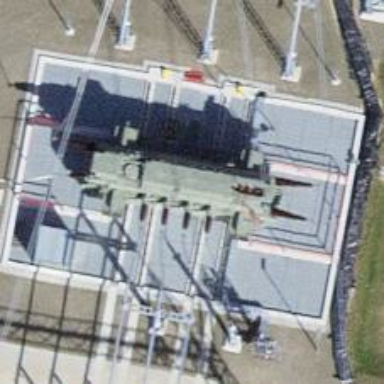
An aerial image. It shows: Transformer is shown.